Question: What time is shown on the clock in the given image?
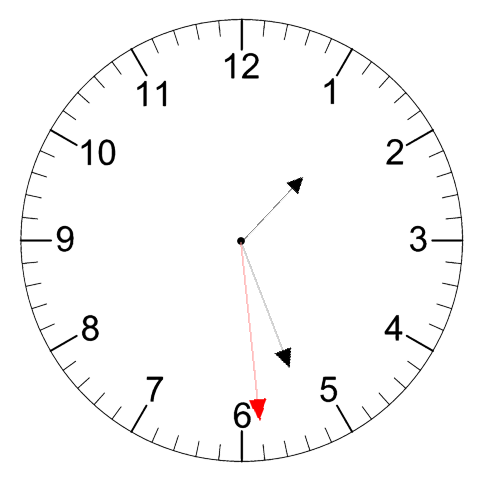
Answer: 01:26:29